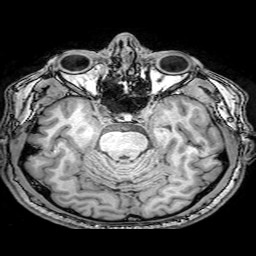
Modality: T1w
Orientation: coronal
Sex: male
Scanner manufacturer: philips
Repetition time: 0.008193 s
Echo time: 0.00378 s